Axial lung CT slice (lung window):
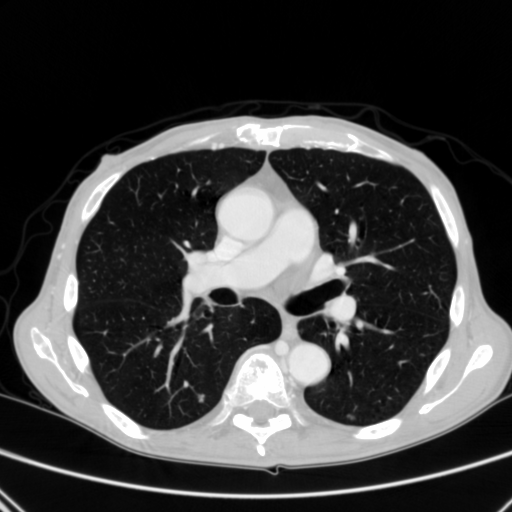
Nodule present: yes
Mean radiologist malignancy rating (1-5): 3.25